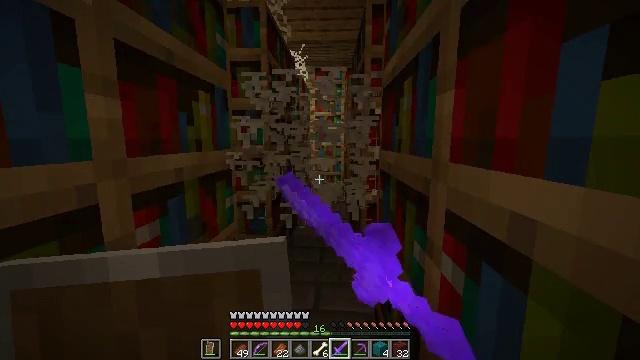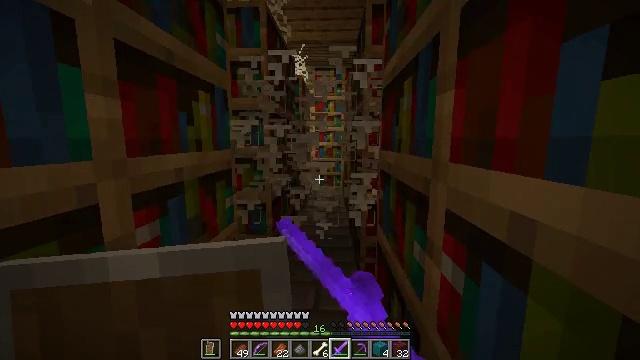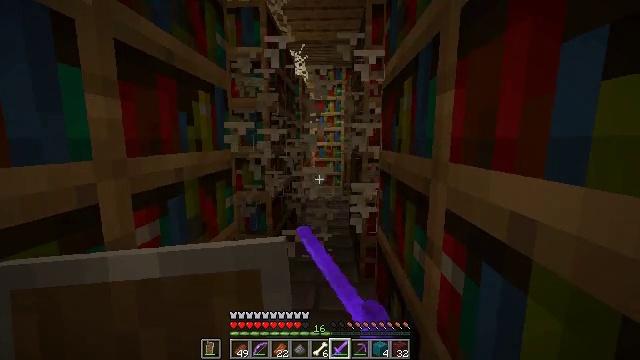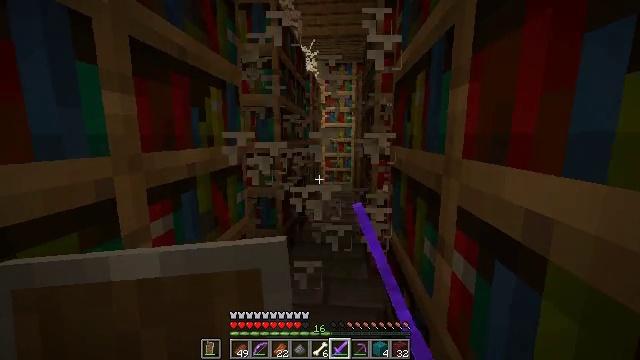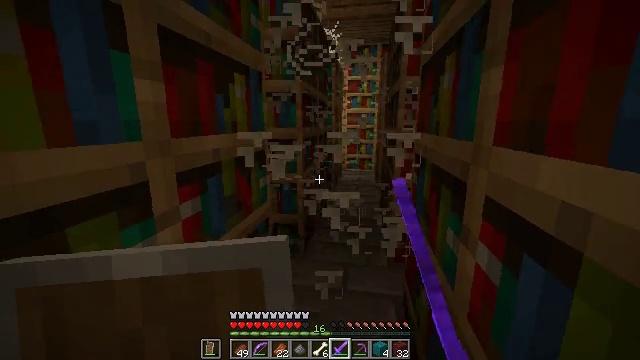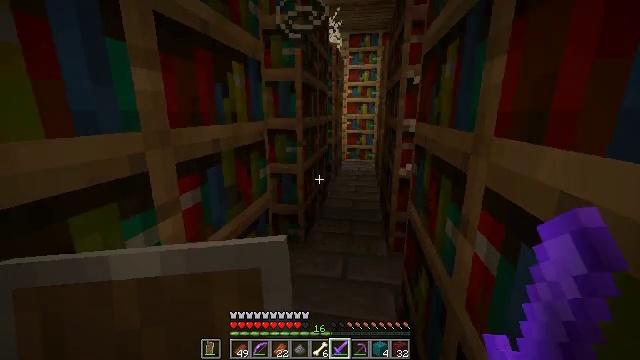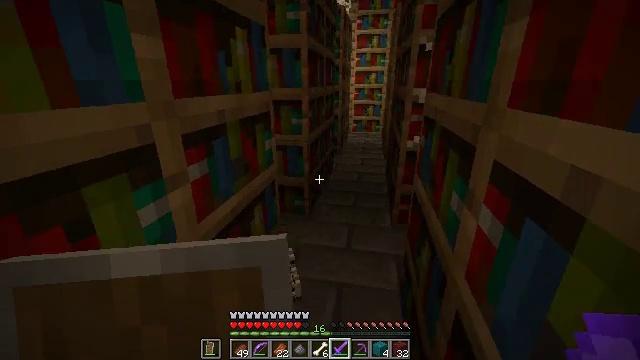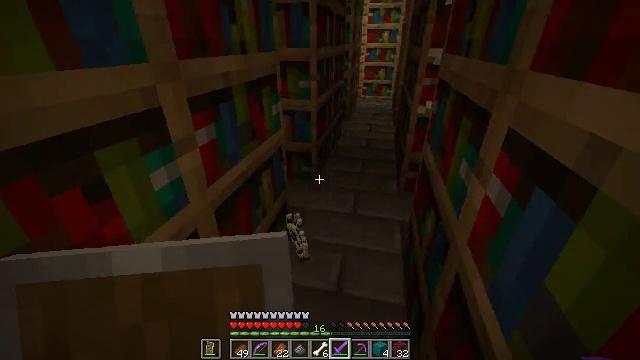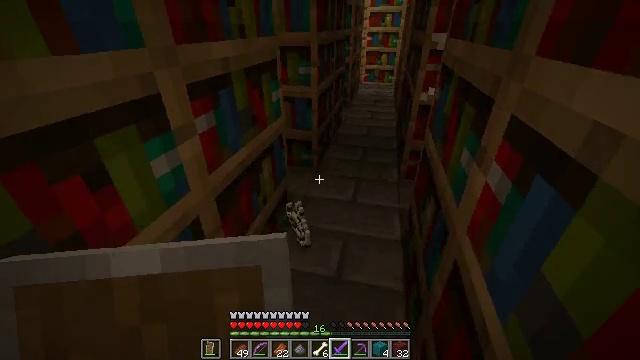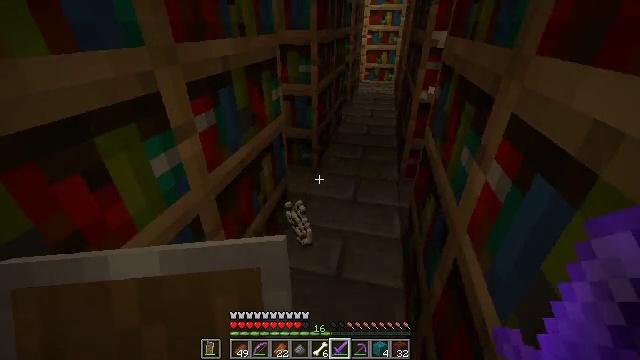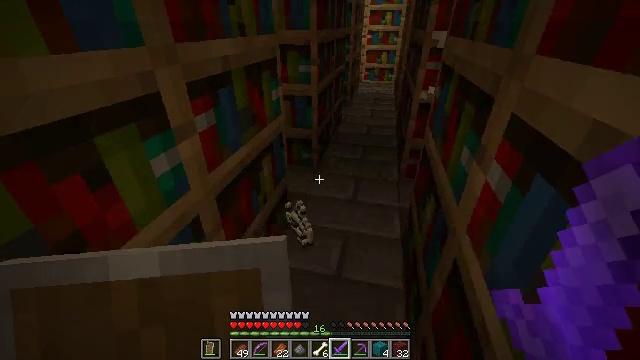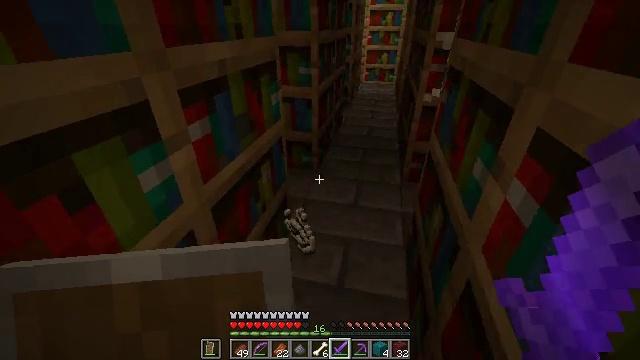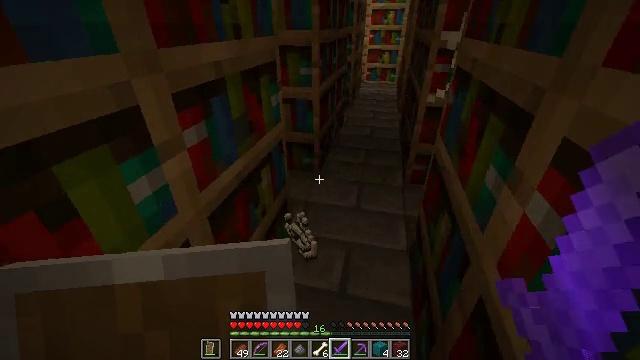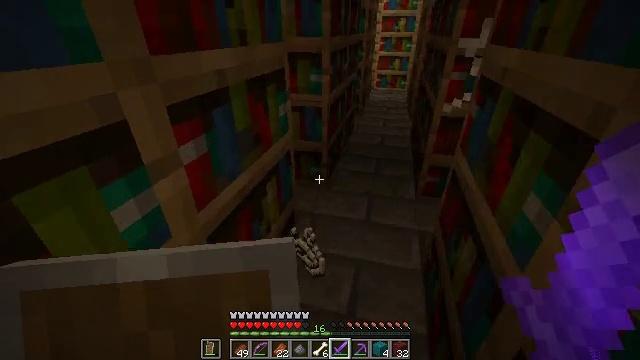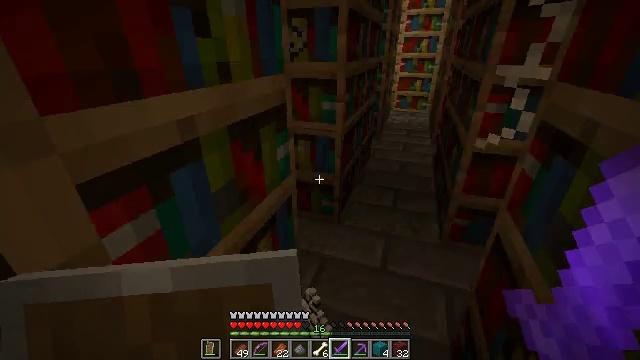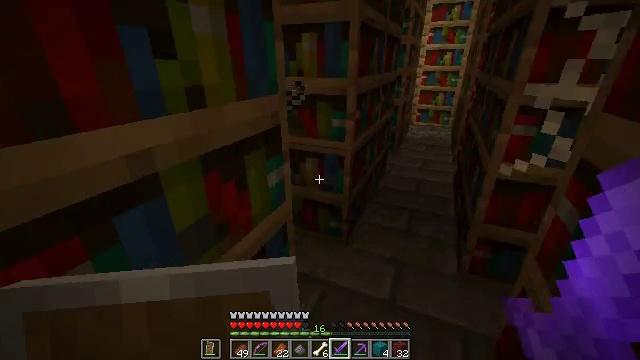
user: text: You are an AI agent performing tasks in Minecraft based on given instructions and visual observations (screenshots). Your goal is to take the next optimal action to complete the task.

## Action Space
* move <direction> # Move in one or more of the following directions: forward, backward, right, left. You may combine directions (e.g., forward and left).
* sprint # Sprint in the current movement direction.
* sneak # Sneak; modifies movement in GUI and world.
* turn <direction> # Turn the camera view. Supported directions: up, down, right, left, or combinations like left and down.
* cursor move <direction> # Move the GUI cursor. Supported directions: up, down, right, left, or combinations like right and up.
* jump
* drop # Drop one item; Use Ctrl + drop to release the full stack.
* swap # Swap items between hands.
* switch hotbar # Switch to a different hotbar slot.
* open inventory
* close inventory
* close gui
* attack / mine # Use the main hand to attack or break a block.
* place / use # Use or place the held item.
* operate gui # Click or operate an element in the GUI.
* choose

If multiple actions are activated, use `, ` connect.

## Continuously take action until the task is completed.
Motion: motion action
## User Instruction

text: Clear out the cobweb from the stronghold.
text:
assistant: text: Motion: attack / mine
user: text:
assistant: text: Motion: attack / mine
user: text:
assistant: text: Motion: turn left, attack / mine
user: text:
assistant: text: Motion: turn left and down
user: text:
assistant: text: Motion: turn down
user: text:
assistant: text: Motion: turn left and down
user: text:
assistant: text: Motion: turn left and down
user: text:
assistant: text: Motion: turn down
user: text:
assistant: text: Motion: no_op
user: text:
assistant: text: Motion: no_op
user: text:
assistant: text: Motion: move forward
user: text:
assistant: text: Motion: move forward
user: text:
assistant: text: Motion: move forward, turn left and up
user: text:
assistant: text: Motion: move forward and move right, turn left and up
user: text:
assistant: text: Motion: move forward and move right, turn left and up
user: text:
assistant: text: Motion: move forward and move right, turn left and up
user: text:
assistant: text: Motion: move forward and move right, turn left and up
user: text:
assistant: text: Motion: move forward and move right, turn left and up
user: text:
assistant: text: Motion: turn left and up
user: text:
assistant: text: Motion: turn left and up
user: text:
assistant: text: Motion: turn left and up
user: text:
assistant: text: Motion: turn left and up
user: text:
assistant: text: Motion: turn left and up
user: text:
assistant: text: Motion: turn left and up
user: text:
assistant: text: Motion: no_op
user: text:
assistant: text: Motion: no_op
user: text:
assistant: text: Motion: no_op
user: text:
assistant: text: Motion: no_op
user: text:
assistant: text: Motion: no_op
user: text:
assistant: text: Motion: no_op